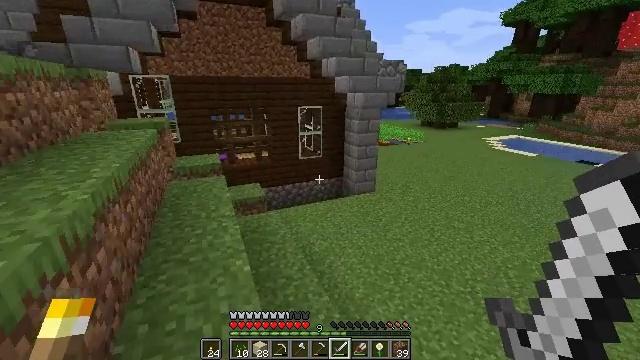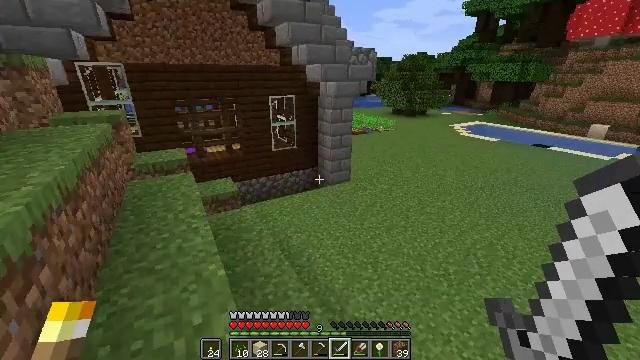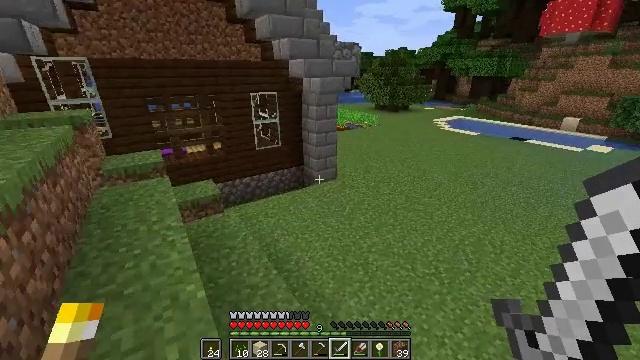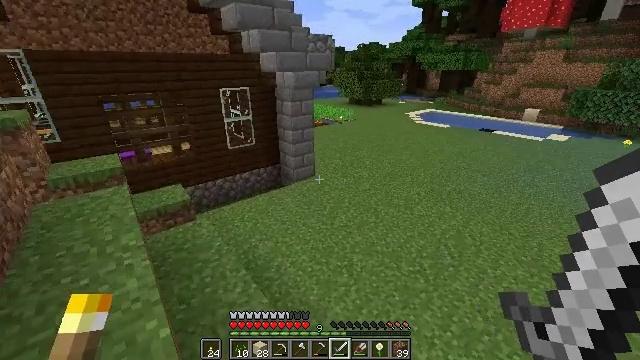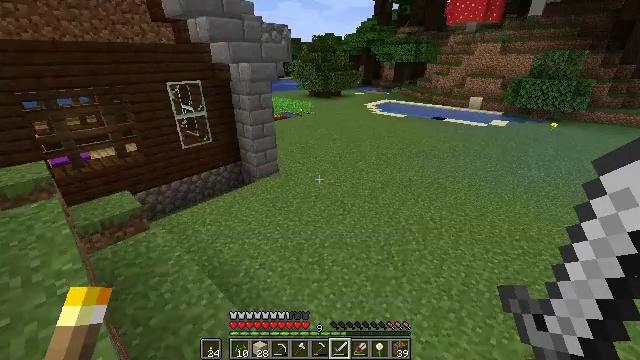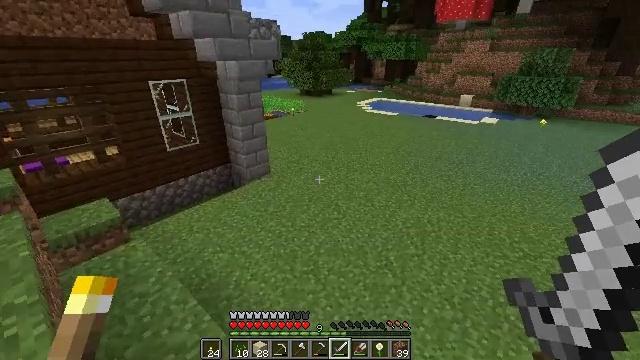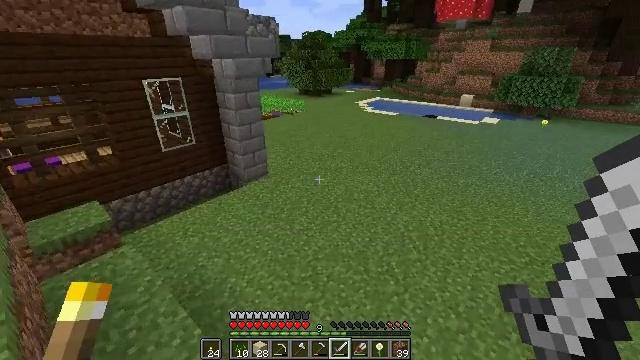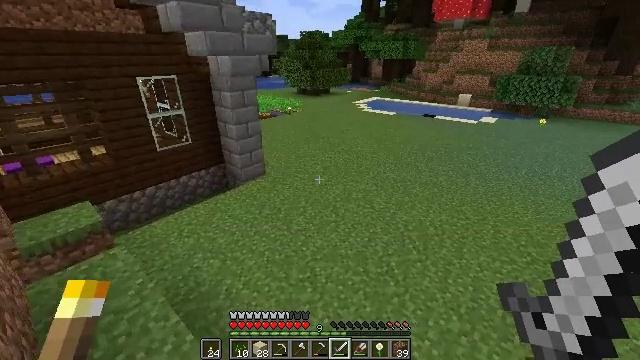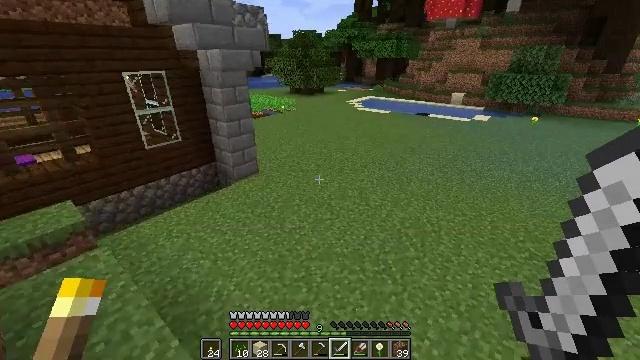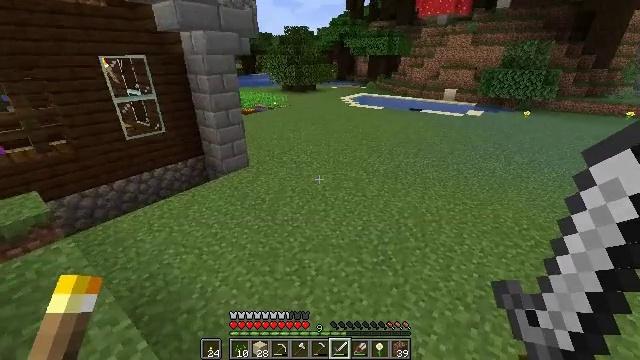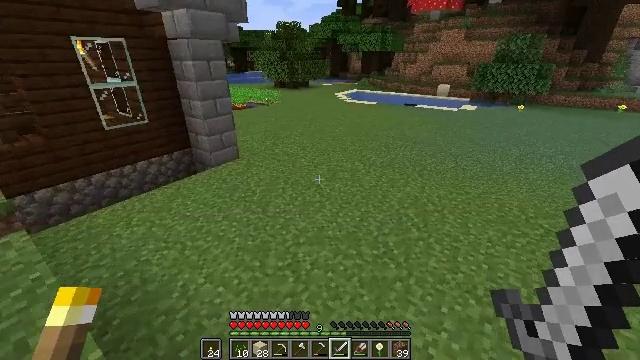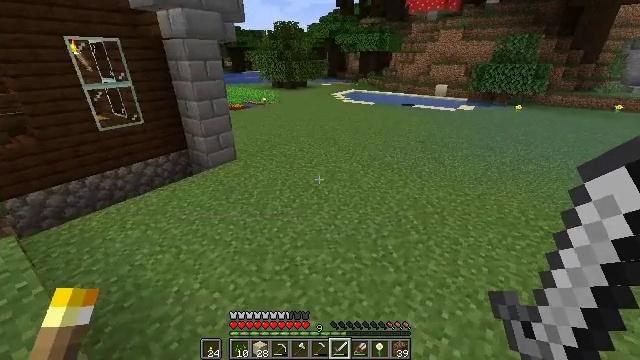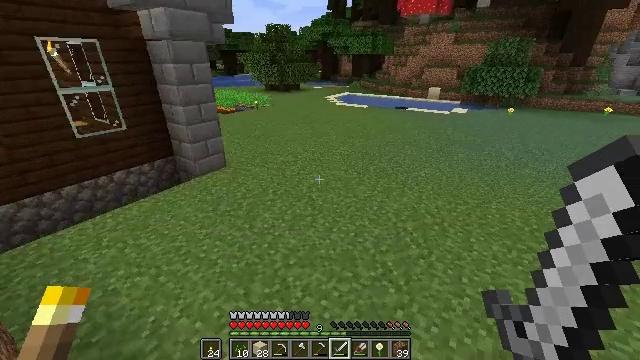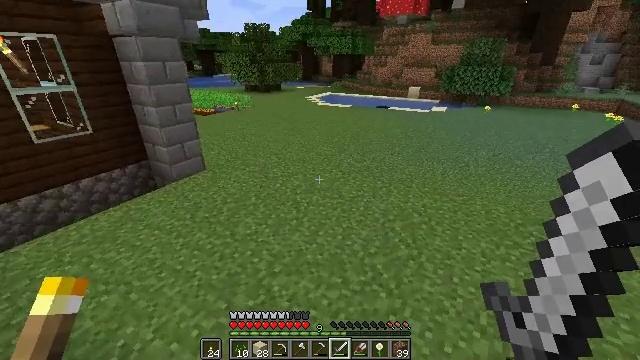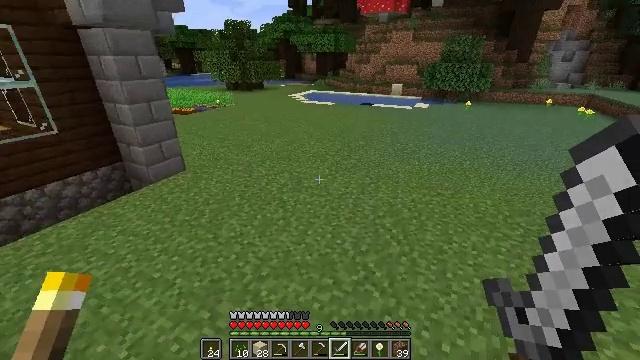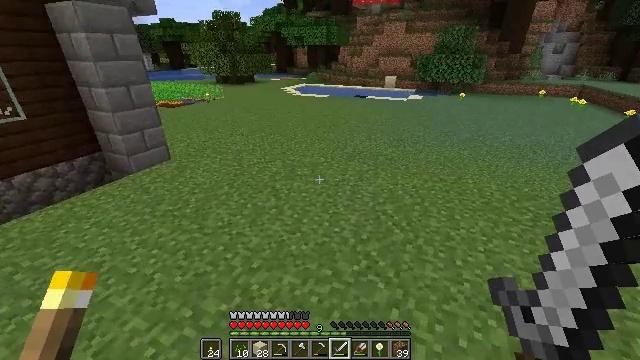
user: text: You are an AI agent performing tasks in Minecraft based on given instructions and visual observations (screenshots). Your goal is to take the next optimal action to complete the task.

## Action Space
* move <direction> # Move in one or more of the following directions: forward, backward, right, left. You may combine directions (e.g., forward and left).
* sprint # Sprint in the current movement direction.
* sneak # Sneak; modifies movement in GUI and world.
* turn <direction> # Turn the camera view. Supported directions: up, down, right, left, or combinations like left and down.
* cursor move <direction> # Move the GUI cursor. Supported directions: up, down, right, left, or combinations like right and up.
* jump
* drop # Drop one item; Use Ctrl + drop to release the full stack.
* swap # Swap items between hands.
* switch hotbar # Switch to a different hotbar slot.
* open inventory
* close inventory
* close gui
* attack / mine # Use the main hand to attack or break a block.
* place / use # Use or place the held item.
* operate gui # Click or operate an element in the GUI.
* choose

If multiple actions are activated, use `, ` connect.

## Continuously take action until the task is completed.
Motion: motion action
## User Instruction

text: Mine sand by the water.
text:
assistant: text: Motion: move forward, turn right and down
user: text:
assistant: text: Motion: move forward, turn right
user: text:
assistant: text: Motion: move forward, sprint, turn right and down
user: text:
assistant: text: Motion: move forward, sprint, turn right and down
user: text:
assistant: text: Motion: move forward, turn right
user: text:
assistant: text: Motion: move forward
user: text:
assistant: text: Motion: move forward
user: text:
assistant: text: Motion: move forward, sprint, turn right
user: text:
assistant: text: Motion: move forward, sprint, turn right
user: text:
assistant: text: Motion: move forward, sprint, turn right
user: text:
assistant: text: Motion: move forward, sprint
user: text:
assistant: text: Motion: move forward, turn right
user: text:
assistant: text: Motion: move forward, turn right
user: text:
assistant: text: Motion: move forward, sprint, turn right
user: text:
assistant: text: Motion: move forward, sprint, turn right
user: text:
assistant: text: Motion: move forward, sprint, turn right
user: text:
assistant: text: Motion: move forward, sprint
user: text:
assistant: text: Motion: move forward
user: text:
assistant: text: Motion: move forward
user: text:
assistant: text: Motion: move forward
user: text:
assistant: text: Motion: move forward, sprint
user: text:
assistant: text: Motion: move forward, sprint
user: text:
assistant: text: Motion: move forward, sprint
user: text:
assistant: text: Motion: move forward, sprint
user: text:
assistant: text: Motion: move forward
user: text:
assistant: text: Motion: move forward
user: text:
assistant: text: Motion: move forward
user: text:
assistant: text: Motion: move forward, sprint
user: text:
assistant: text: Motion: move forward, sprint
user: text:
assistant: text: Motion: move forward, sprint